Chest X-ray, PA view. Patient: 34 years old, sex F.
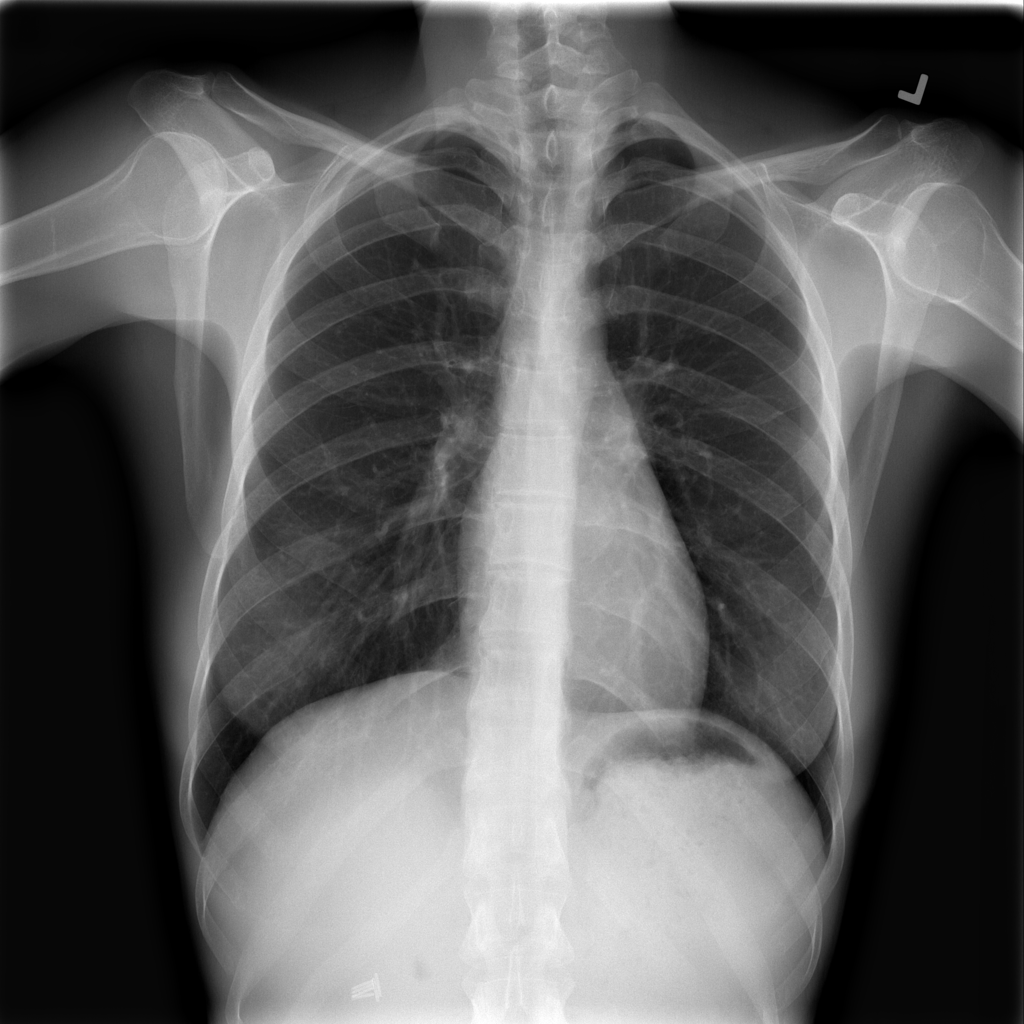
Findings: No Finding